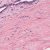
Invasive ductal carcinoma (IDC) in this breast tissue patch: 0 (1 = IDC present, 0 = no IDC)